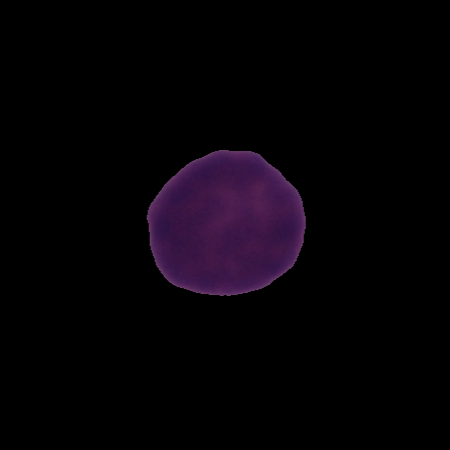
Label: healthy